Question: Hi I have a program I am working on in VB.NET that opens a text file and reads a text file and limits the number of words per line to whatever the user sets and then capitalizes the first letter of each line.
This is the code I have that does that and it works; however, I would like to take it a step further and have it jump to a new line if it detects a punctuation mark like a period or exclamation mark, if it doesn't detect any punctuation for a while limit it to X amount of words per line like it is already doing.
Here is the code I have so far.
'''
'Limit line to X amount of words
Dim reader As New System.IO.StreamReader(filePath)
Dim textLine As String
Dim count As Integer = MAIN_FORM.wordCountBox.Value
Dim pos As Integer = 0
Do While reader.Peek <> -1
textLine = reader.ReadLine
'Split the line to the individual words
Dim parts = textLine.Split(" "c)
Do
'Skip the previous words and take the count required
Dim block = parts.Skip(pos).Take(count).ToArray
'position to read the next count words
pos += count
If block.Count > 0 Then
block(0) = CultureInfo.InvariantCulture.TextInfo.ToTitleCase(block(0))
End If
MAIN_FORM.previewBox.Items.Add(String.Join(" ", block))
Loop While (pos < parts.Length)
Loop
'''
For example if I had it set to limit each line to 7 words I would like it to only have 7 words on each line, but if I had a particular line that was like this "Three word sentence." Even though that is only 3 words which is less than the limit of 7 I would like it to just stop there since that is a complete sentence.
FYI Previewbox is a regular listbox control.
Any help with this would be greatly appreciated.
Here is a picture explaining the output I am getting.

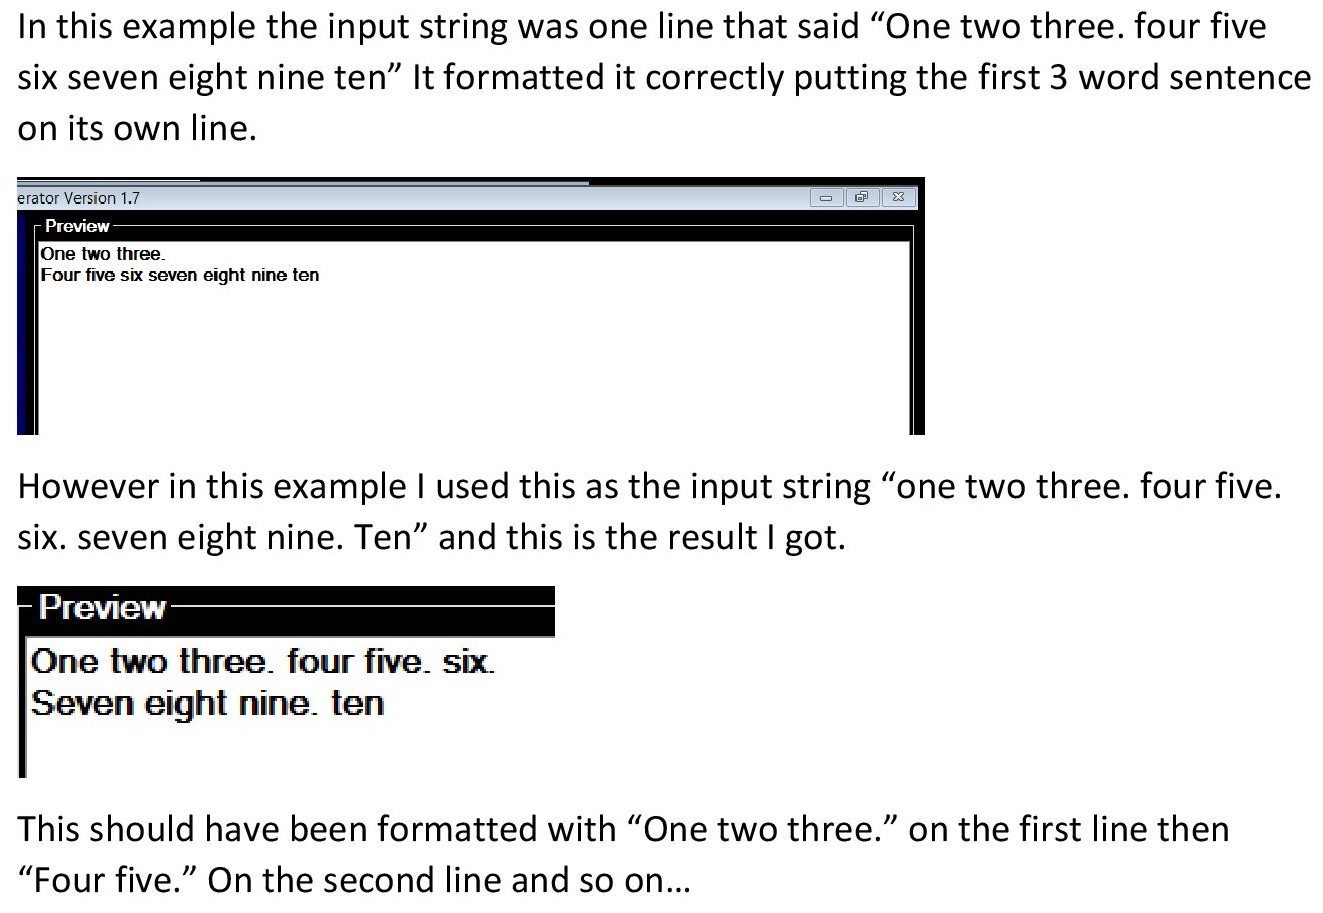
Answer: Something like....
'''
Dim reader As New System.IO.StreamReader(filePath)
Dim textLine As String
Dim count As Integer = MAIN_FORM.wordCountBox.Value
Dim pos As Integer = 0
Do While reader.Peek <> -1
textLine = reader.ReadLine
'Split the line to the individual words
Dim parts = textLine.Split(" "c)
Do
'Add check to see if period is there
Dim Periodfinder As Int32
For Periodfinder = pos To parts.GetUpperBound(0)
If parts(Periodfinder).ToString.Contains(".") Then Exit For
Next
'set periodfinder to difference between it and pos +1
Periodfinder = Periodfinder - pos + 1
'check if it is less than count
If Periodfinder < count Then count = Periodfinder
'Skip the previous words and take the count required
Dim block = parts.Skip(pos).Take(count).ToArray
'position to read the next count words
pos += count
'reset count
count = MAIN_FORM.wordCountBox.Value
If block.Count > 0 Then
block(0) = CultureInfo.InvariantCulture.TextInfo.ToTitleCase(block(0))
End If
MAIN_FORM.previewBox.Items.Add(String.Join(" ", block))
'or if you dont want the period to be carried through
MAIN_FORM.previewBox.Items.Add(String.Join(" ", block).Replace(".",""))
Loop While (pos < parts.Length)
Loop
'''
Code updated to allow for multiple periods in the string.
In the example in your comment below this turns One two three four five six seven eight nine ten into:
One two three four five six sevenEight nine ten
and one two three. four five six seven. eight nine ten into:
One two three.Four five six severn.Eight nine ten
(if you set the limit to 7 words)
I am outputting to console.writeline to test it.
Example in Listbox control

In certain width/height ratios AND if the multicolumn is set to True then it will put the two entries side by side rather than one above the other!